Field crop: maize
Growth stage: 1
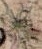
Species: salsola